Question: I am trying to draw a simple diagram. I have squares that are connected by lines. The lines are drawn with 'NSBezierPath''s. I am using a random color for the lines so I can follow them. My problem is that the lines change color.
The output -

Code - I removed the lines that draw the squares so it only draws the lines:
'''
- (void)drawRect:(NSRect)dirtyRect
{
// Drawing code here.
[[NSColor whiteColor] setFill];
NSRectFill(dirtyRect);
CGFloat height = 70.0f;
CGFloat yOffset = 20.0f;
NSRect rect = NSMakeRect(50.0f, 50.0f, 200.0f, height);
NSEnumerator *reverseEnumerator = [steps reverseObjectEnumerator];
NSMutableDictionary *rectsByStep = [NSMutableDictionary dictionaryWithCapacity:10];
for( WFGJobStep *step in reverseEnumerator )
{
[[NSColor redColor] setFill];
[rectsByStep setObject:[NSValue valueWithRect:rect] forKey:[NSNumber numberWithInteger:step.step]];
rect.origin.y += height + yOffset;
}
reverseEnumerator = [steps reverseObjectEnumerator];
for( WFGJobStep *step in reverseEnumerator )
{
NSRect stepRect = [[rectsByStep objectForKey:[NSNumber numberWithInteger:step.step]] rectValue];
NSPoint startPoint = NSMakePoint( stepRect.origin.x + stepRect.size.width, stepRect.origin.y);
// draw lines
for( NSNumber *stepNumber in step.nextSteps )
{
//
//
// Line drawing code here
//
//
NSBezierPath * path = [NSBezierPath bezierPath];
[path setLineWidth: 4];
NSRect targetStepRect = [[rectsByStep objectForKey:stepNumber] rectValue];
NSPoint endPoint = NSMakePoint( targetStepRect.origin.x + targetStepRect.size.width, targetStepRect.origin.y + targetStepRect.size.height);
[path moveToPoint:startPoint];
CGFloat controlX = ( startPoint.y - endPoint.y ) * .2 + stepRect.origin.x + stepRect.size.width + 20;
[path curveToPoint:endPoint controlPoint1:NSMakePoint(controlX, startPoint.y) controlPoint2:NSMakePoint(controlX, endPoint.y)];
NSRect square = NSMakeRect( endPoint.x, endPoint.y, 9, 9 );
[path appendBezierPathWithOvalInRect: square];
[[self randomColor] set];
[path stroke];
}
}
}
- (NSColor *)randomColor {
float c[4];
c[0] = (arc4random() / RAND_MAX) * 1;
c[1] = (arc4random() / RAND_MAX) * 1;
c[2] = (arc4random() / RAND_MAX) * 1;
c[3] = 1.0f;
return [NSColor colorWithDeviceRed:c[0] green:c[1] blue:c[2] alpha:c[3]];
}
'''
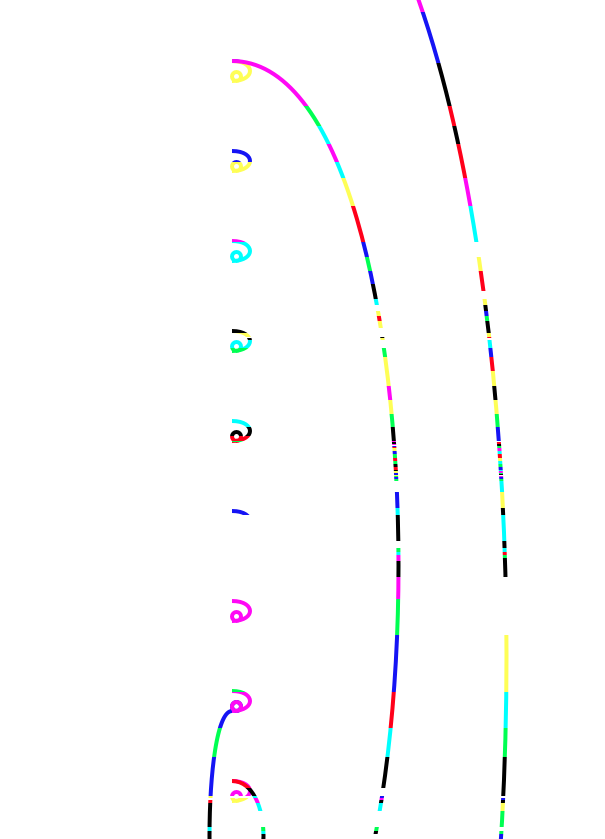
Answer: My issue is that this is in a scoll view and this is my first NSScrollView. I was not aware that as the view scrolls it redraws its subviews. The issue was that I was using a random color for my stroke so that as I scrolled it would randomly change the colors of the lines.